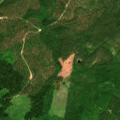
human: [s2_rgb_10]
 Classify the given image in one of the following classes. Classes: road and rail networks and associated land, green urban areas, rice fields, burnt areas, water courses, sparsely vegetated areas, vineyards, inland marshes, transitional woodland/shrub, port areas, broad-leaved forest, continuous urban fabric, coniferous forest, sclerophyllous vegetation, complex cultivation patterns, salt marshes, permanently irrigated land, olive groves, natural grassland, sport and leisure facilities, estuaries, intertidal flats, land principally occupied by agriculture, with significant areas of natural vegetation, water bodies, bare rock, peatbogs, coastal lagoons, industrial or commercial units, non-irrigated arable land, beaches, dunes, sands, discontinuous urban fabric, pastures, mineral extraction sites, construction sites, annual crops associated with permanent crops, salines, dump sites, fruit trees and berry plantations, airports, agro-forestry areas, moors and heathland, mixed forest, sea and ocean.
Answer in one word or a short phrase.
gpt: coniferous forest, mixed forest